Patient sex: M
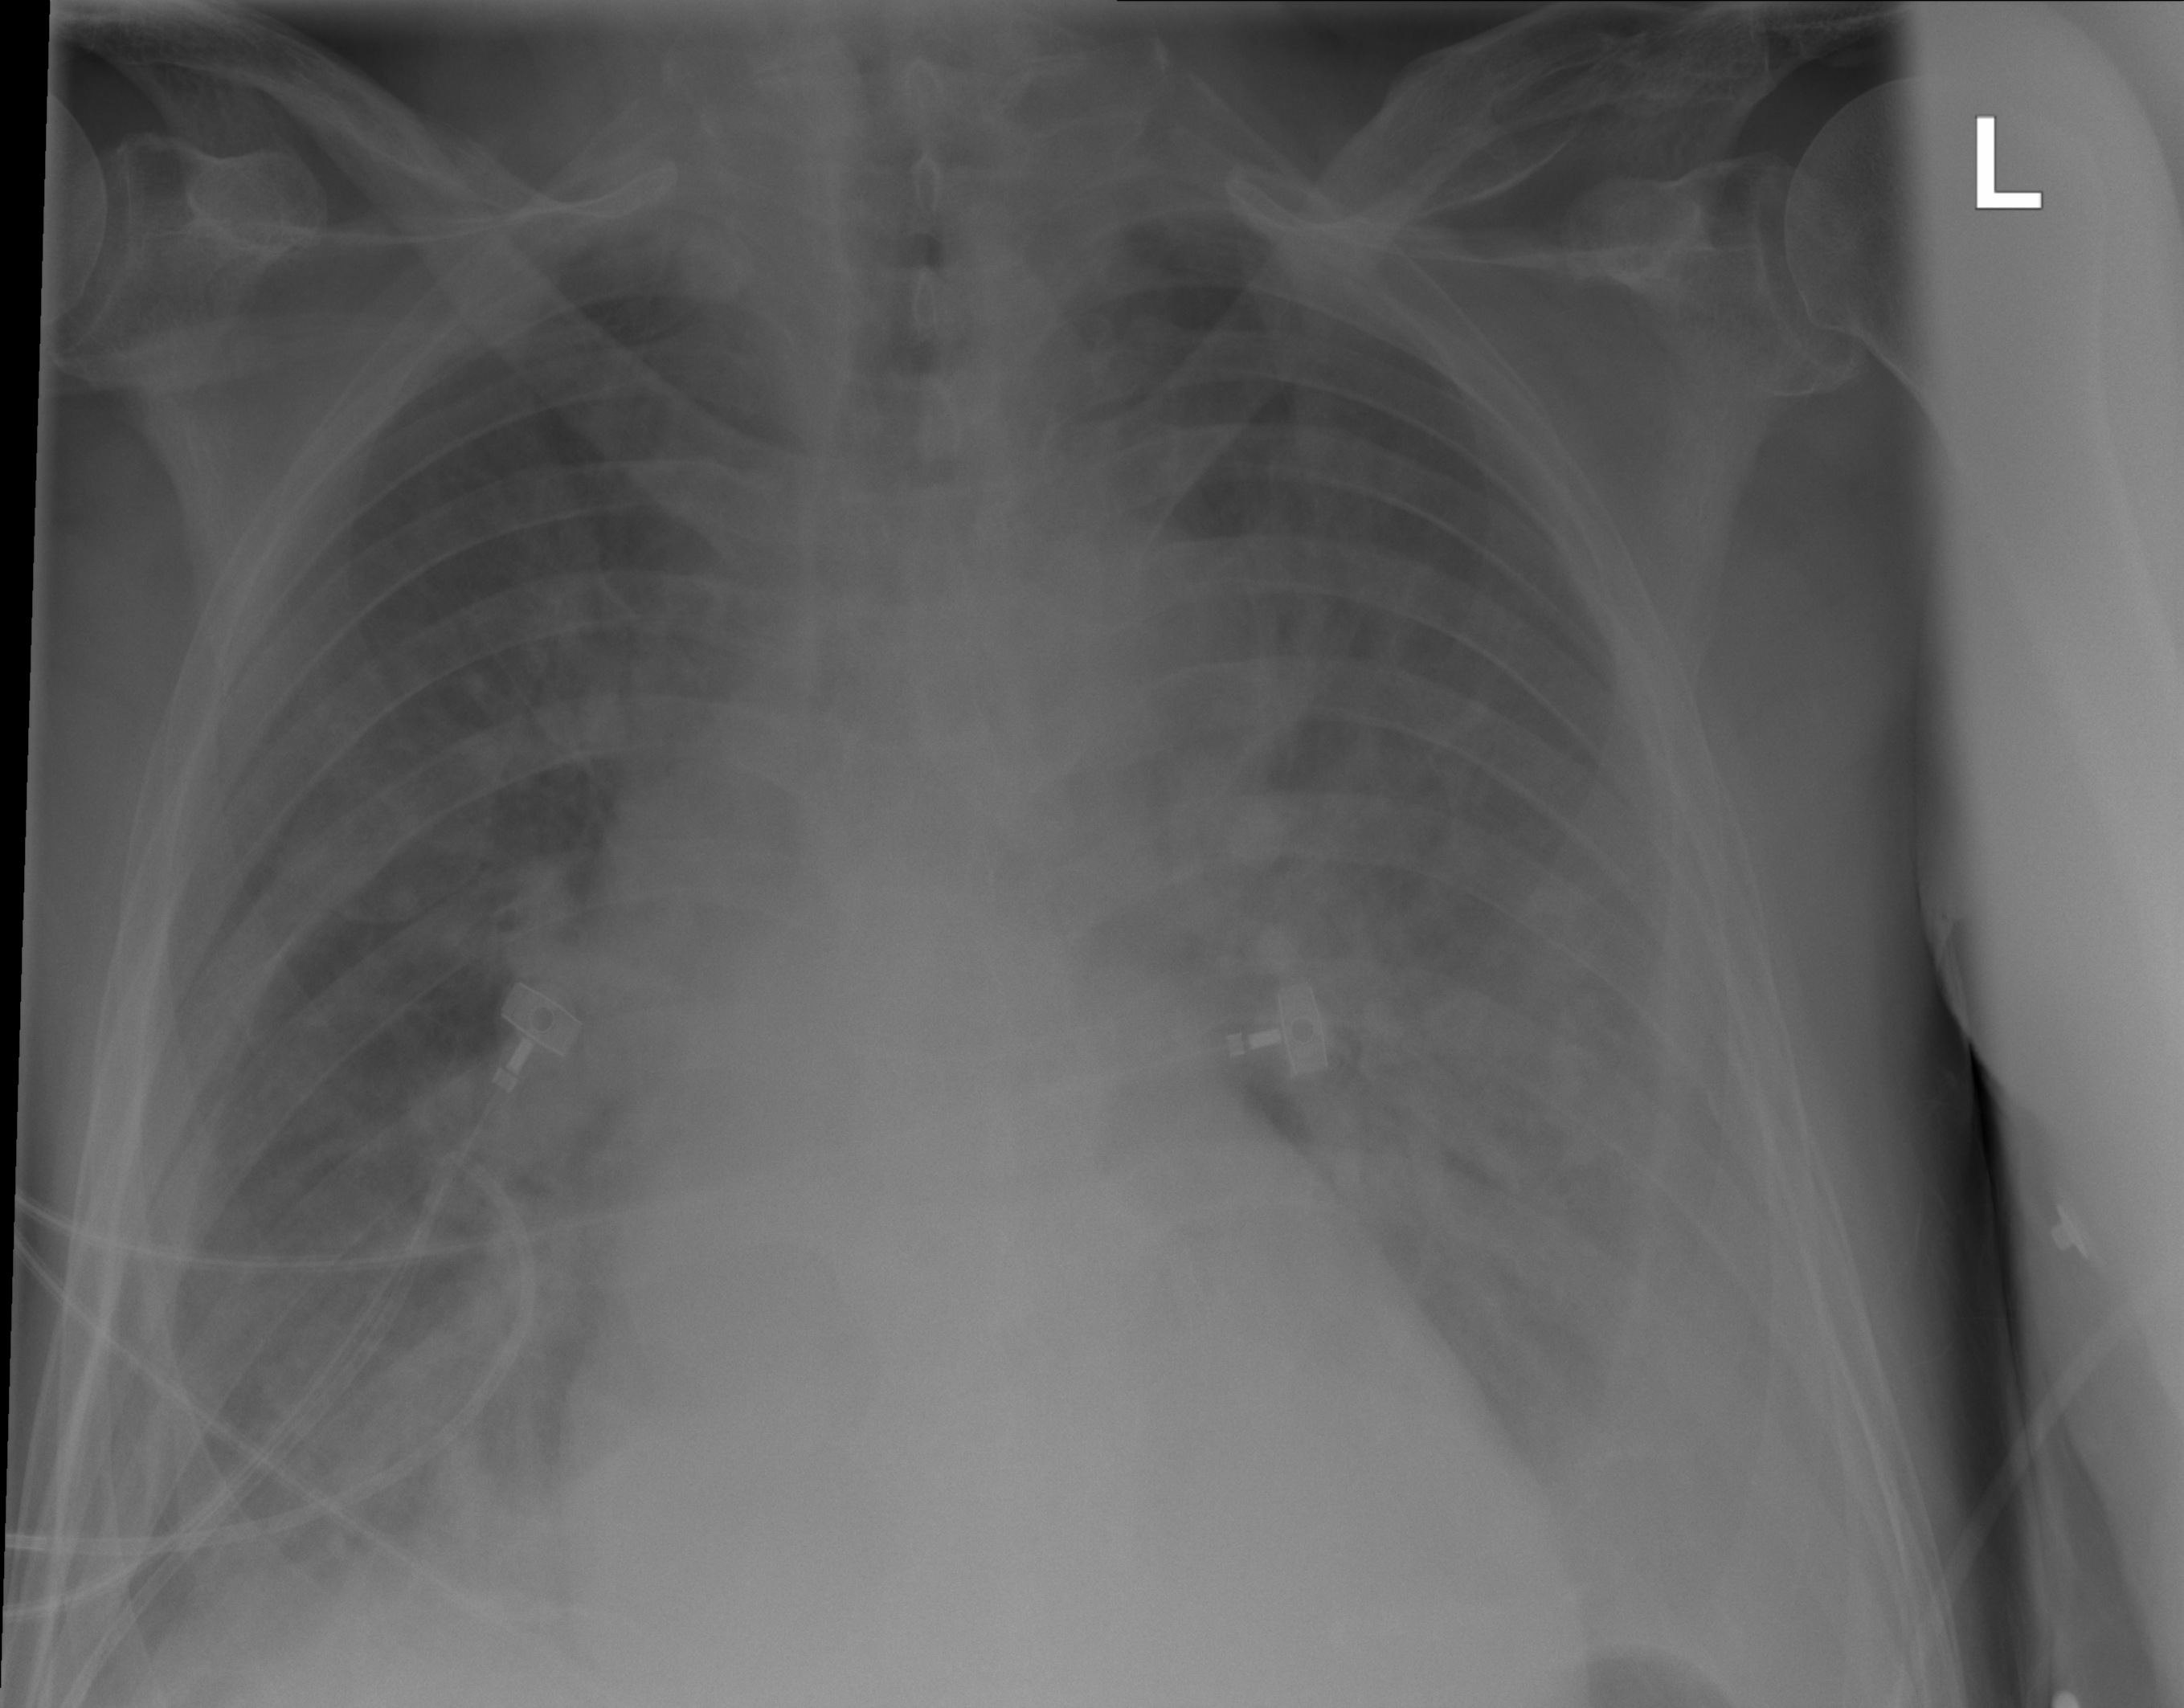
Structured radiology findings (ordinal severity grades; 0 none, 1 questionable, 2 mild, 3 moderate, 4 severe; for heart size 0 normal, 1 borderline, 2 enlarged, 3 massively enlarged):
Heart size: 1
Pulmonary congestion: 3
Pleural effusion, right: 2
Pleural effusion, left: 2
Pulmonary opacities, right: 2
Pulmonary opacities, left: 2
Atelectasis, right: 2
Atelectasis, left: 2